Field crop: maize
Growth stage: 2
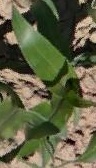
Species: maize